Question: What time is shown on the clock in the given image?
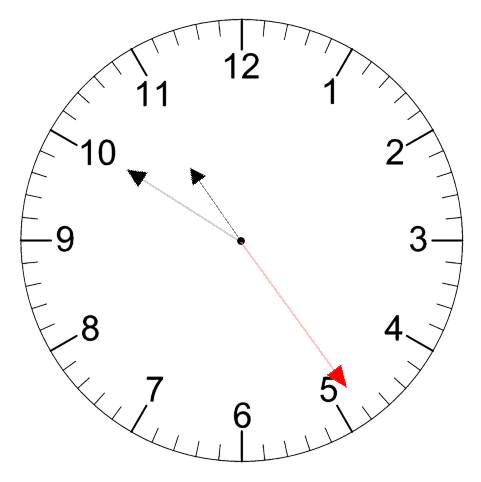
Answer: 10:50:24